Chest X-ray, PA view. Patient: 61 years old, sex M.
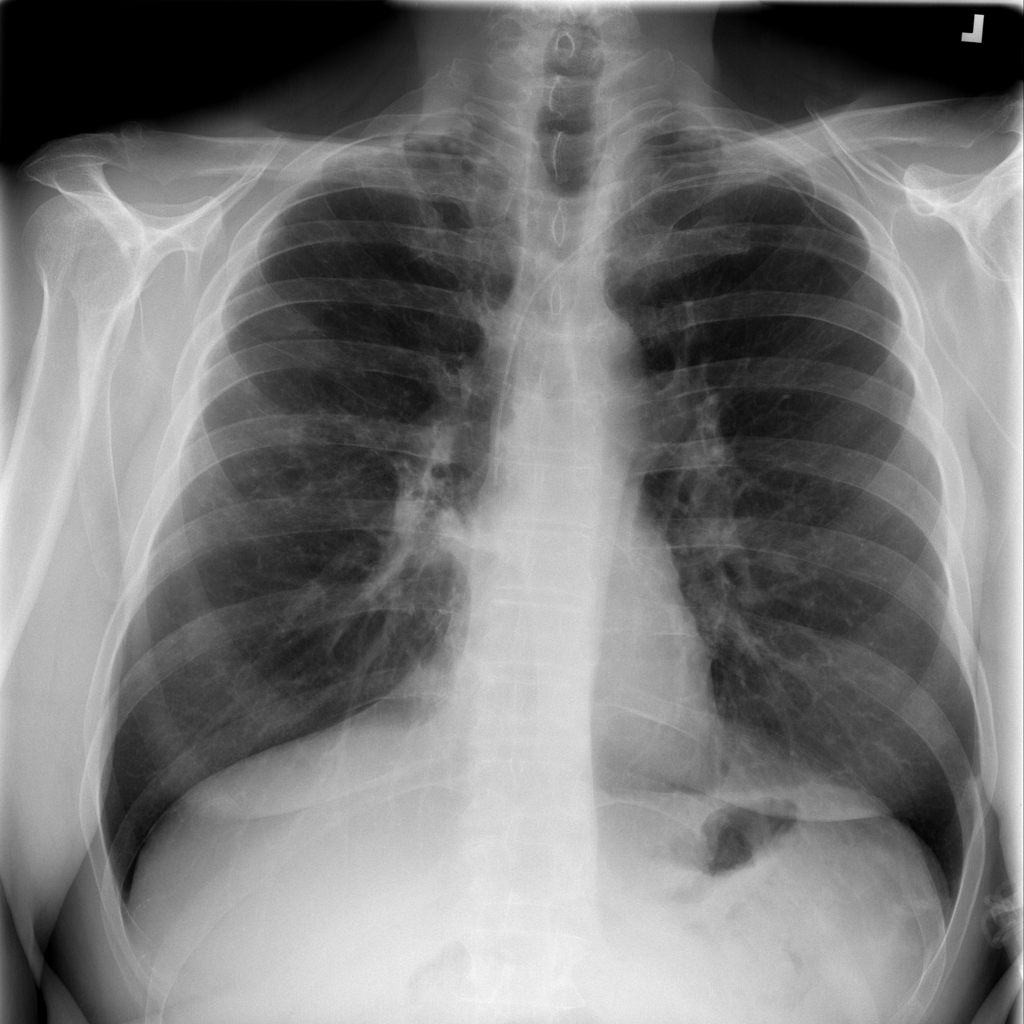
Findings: Consolidation